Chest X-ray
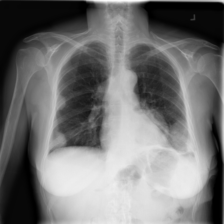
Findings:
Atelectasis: negative
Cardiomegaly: negative
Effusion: negative
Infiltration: negative
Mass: negative
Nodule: negative
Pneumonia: negative
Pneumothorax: negative
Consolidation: negative
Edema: negative
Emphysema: negative
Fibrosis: negative
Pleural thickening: negative
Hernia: negative